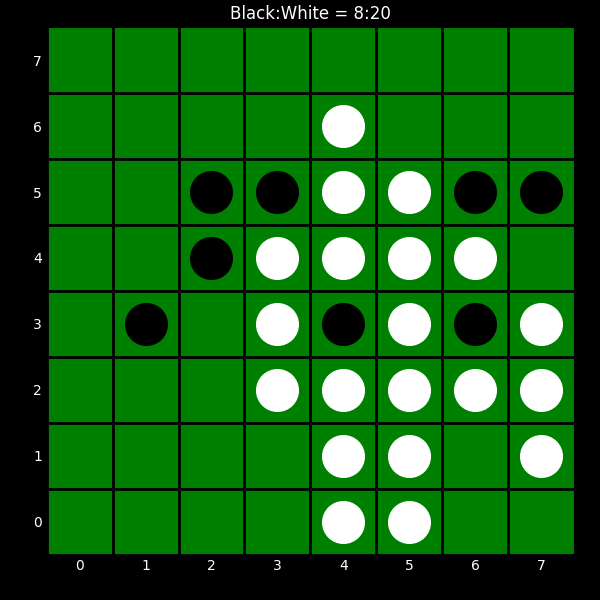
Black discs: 8
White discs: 20